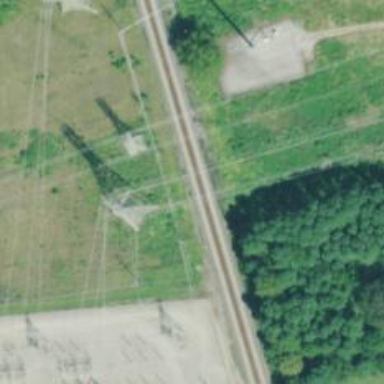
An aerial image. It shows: Lattice structure tower used for power transmission.